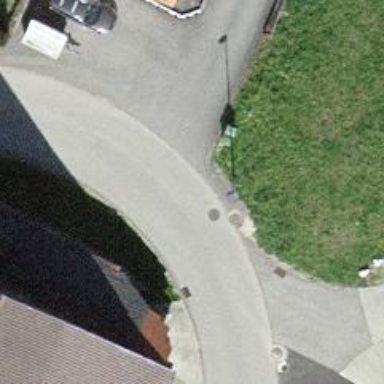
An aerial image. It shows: Road with sidewalk available for pedestrians.